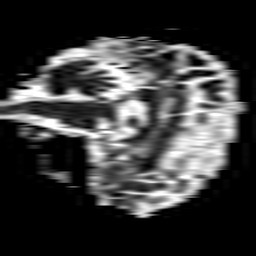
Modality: ADC
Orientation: sagittal
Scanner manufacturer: philips
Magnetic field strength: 1.5 T
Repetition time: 3.395 s
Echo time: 0.06922 s